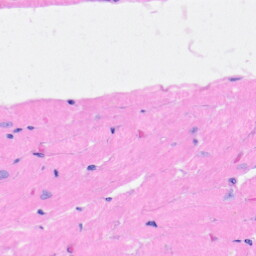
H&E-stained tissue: Heart